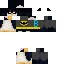
A male human skin with dark skin, wearing brown helmet dressed in a blue suit and black pants, featuring a closed mouth.